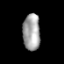
Tissue: prostate
Cell type: T cells
Senescence score: 0.3467
Nuclear area (px): 616
Mean DAPI intensity: 163.982